Aerial crown-view tile of a tropical tree (Barro Colorado Island, Panama), acquired 20250317:
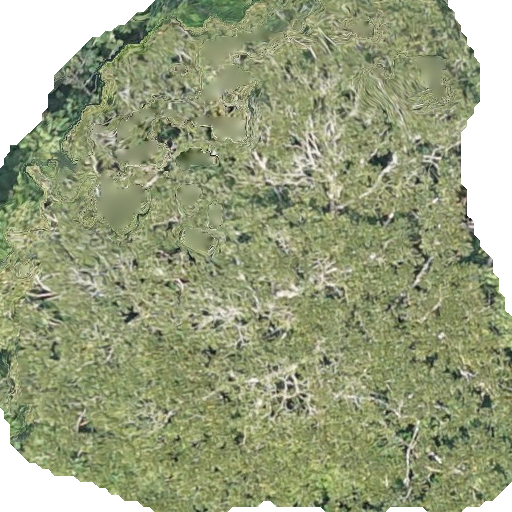
Species: Dipteryx oleifera
GBIF accepted scientific name: Dipteryx oleifera
Crown area: 364.711 m²